Question: I am attempting to use <URL> on a datatable with the following structure
'''
<table id="example">
<thead>
<tr>
<th>ID</th>
<th>Type</th>
</tr>
</thead>
<tbody>
{% for r in records %}
<tr>
<td><a href="{{ r.link }}">{{ r.id }}</a></td>
<td><a href="#" pk-data="{{ r.id }}" data-type="select" data-value="{{ r.type.id }}">{{ r.type.name }}</a></td>
</tr>
{% endfor %}
</tbody>
</table>
'''
With a sample couple rows that end up looking like this:
'''
<tr>
<td><a href="http://example.com">ABC-123</a></td>
<td><a href="#" pk-data="ABC-123" data-type="select" data-value="5">Things</a></td>
</tr>
<tr>
<td><a href="http://example.com">XYZ-890</a></td>
<td><a href="#" pk-data="XYZ-890" data-type="select" data-value="5">Things</a></td>
</tr>
'''
I want to make the second column editable using xeditable. I have the block of code to do so
'''
$.fn.editable.defaults.mode = 'inline';
$('#example.td a').editable({
type: 'select',
name: 'Type',
title: 'Type',
source: [
{value: 0, text: 'Nothing'},
{value: 1, text: 'Everything'},
{value: 2, text: 'Something'},
{value: 3, text: 'That Thing'},
{value: 4, text: 'This Thing'},
{value: 5, text: 'Things'}
]
});
'''
This does not work. I do not get errors in my console. It just doesn't do anything. No popups, no inline, nothing.
I suspect that it is a result of my '('#example.td a')'. My Javascript is rusty, but I believe that should apply to both columns, correct? How can I make this selection apply to only the second column?
I am expecting something like this (taken from the <URL>

I have provided a <URL> to assist in showing my problem
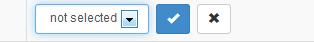
Answer: One way could be to add 'class="second_td"' to your second '<td>' element and change you selector to '('#example .second_td a')'
<URL> , I said that you need to add the 'class="second_td"' to your second '<td>' (not to the '<a>' tag in your second td